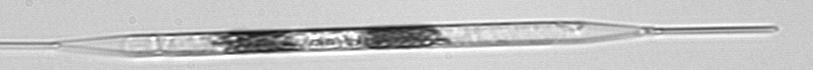
Label: Rhizosolenia